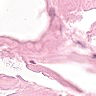
Metastatic tissue present: no